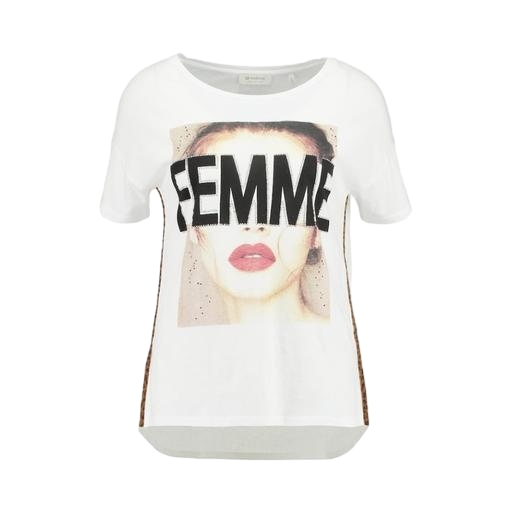
white melrose femme tee, white femme tee, white graphic t-shirt only macy, white background